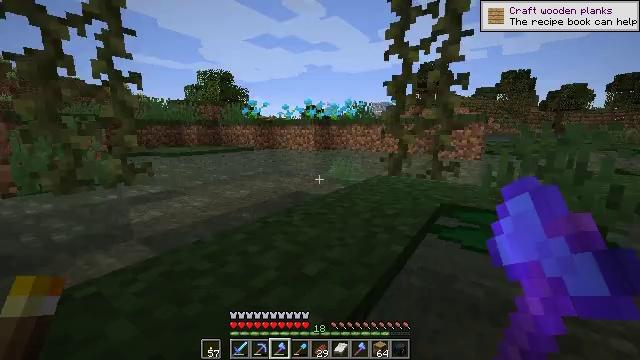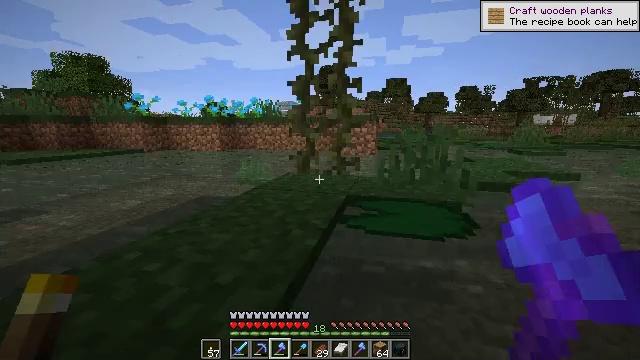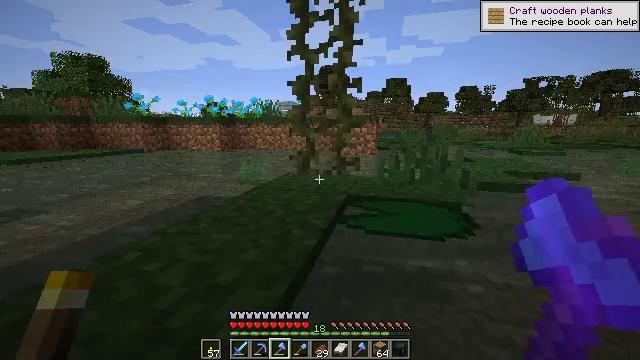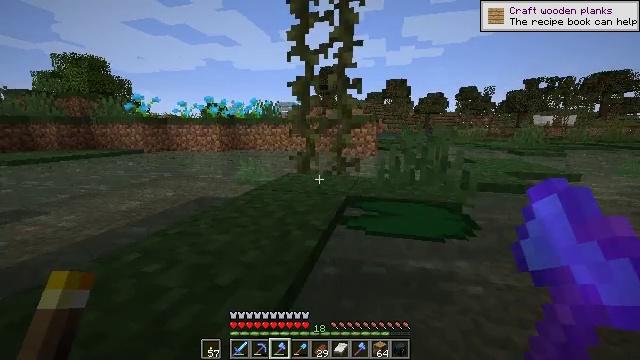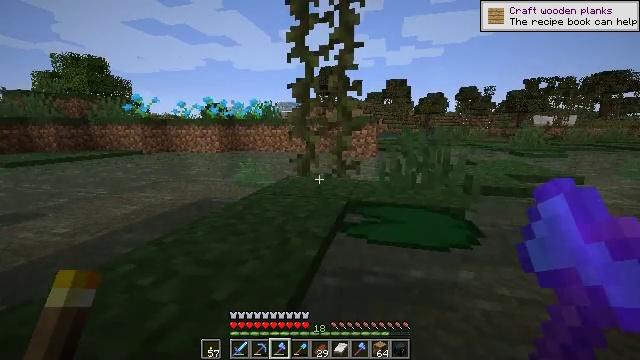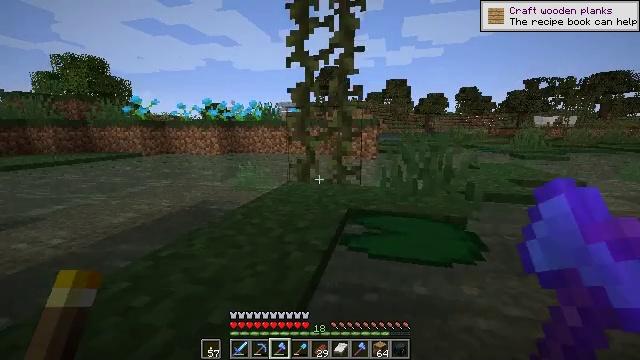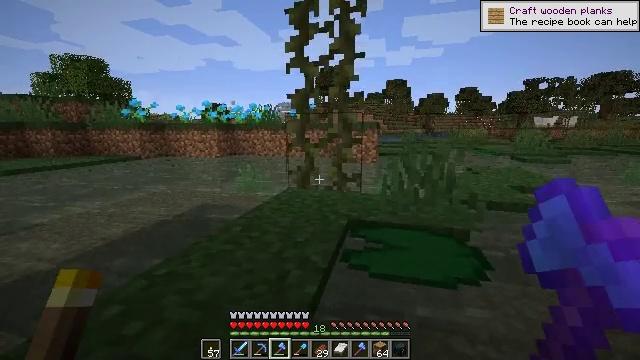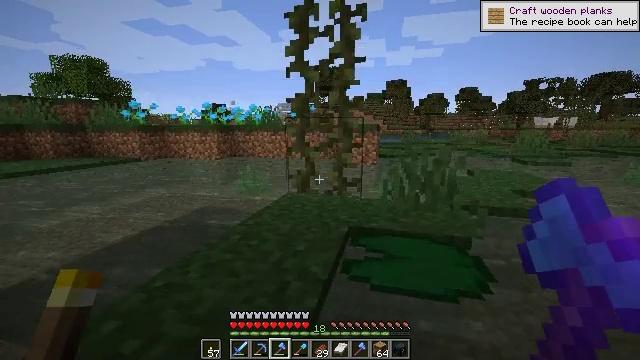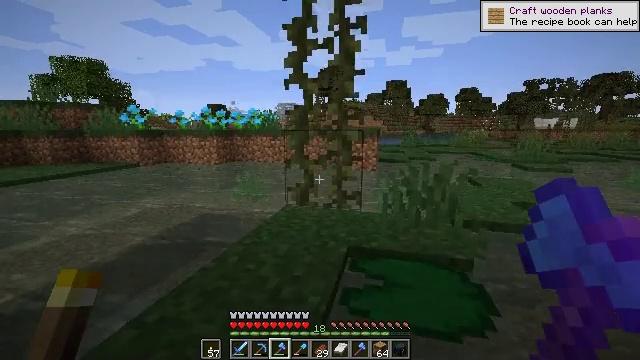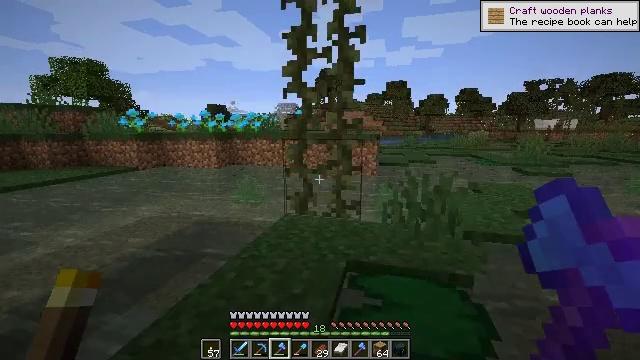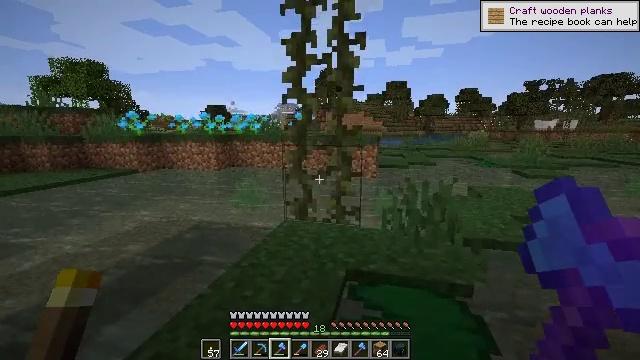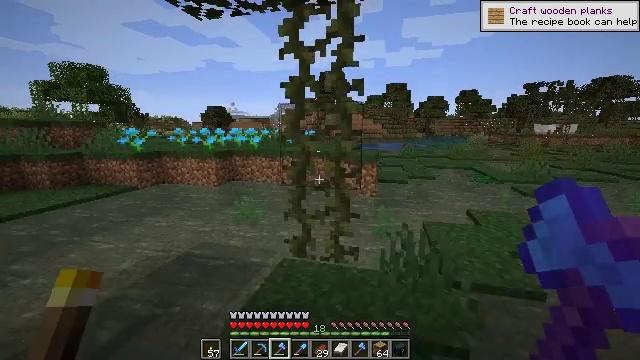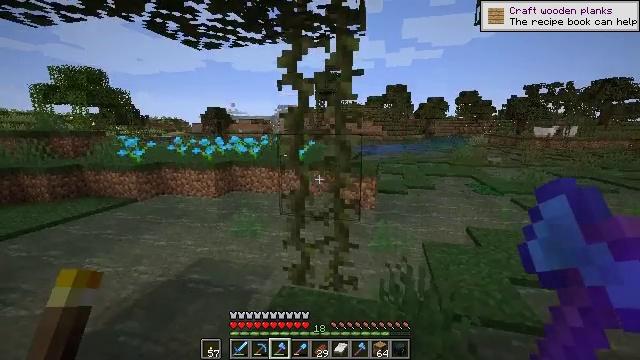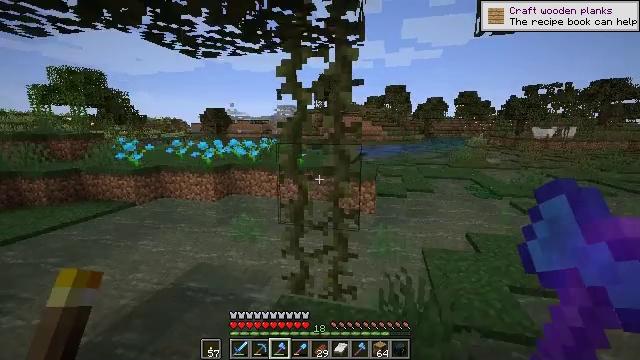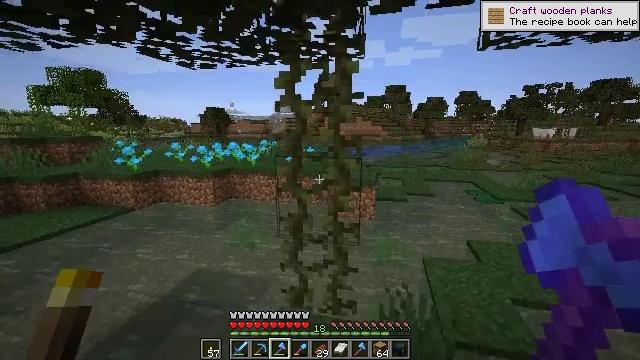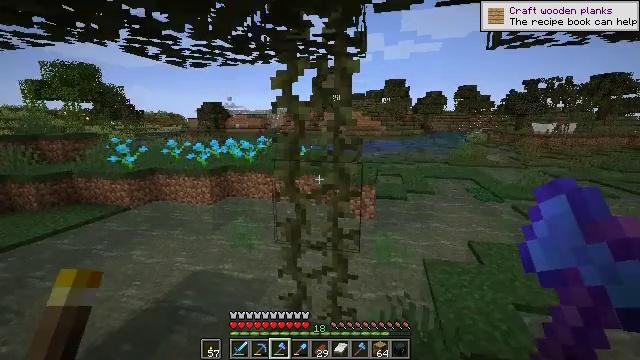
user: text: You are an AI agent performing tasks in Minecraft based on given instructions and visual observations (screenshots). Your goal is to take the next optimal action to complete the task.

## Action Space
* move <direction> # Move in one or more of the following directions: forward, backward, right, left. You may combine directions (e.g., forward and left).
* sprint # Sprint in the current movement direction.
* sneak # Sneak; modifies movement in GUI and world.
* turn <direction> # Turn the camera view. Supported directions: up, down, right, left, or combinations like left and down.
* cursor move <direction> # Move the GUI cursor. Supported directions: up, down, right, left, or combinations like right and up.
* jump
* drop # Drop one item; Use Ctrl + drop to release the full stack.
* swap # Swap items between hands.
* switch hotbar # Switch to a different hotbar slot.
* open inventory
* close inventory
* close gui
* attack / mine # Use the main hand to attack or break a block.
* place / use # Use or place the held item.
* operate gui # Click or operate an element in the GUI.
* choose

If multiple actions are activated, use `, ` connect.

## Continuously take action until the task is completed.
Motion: motion action
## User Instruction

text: Drop a diamond axe.
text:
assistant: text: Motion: turn right
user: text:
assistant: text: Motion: no_op
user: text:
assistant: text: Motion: move forward
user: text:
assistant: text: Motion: move forward, jump
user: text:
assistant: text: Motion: move forward, jump
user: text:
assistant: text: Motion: move forward, jump
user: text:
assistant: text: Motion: move forward and move left, jump
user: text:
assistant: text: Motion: move forward and move left, jump
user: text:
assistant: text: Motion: move forward and move left, jump
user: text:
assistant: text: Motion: move forward and move left, jump
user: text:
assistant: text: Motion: move forward, jump
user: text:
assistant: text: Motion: move forward, jump
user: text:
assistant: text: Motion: move forward, jump
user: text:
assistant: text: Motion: move forward, jump
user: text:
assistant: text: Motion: move forward and move left, turn down, jump
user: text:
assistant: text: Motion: move forward and move left, turn right and down, jump
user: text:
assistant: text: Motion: move forward, turn right and down
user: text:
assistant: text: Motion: move forward, turn right
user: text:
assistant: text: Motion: move forward
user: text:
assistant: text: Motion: move forward, turn right and down
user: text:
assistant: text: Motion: move forward, turn right
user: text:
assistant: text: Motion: move forward, turn down
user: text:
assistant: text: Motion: move forward
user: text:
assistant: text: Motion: move forward
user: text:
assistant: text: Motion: move forward, turn right and up
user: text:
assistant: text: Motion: move forward, turn right
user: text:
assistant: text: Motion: move forward, turn right
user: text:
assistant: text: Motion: move forward
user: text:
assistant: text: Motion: move forward
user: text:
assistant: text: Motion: move forward